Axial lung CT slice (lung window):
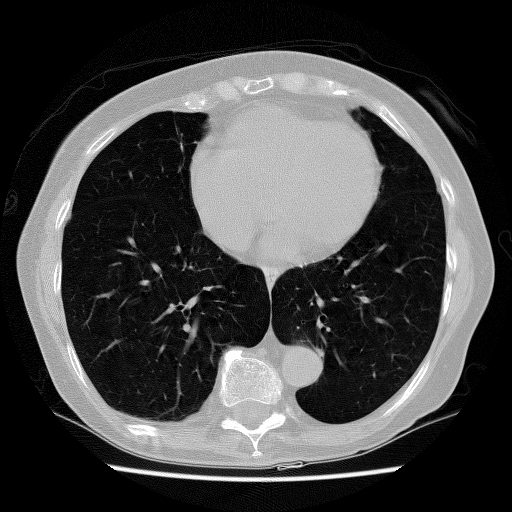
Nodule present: no